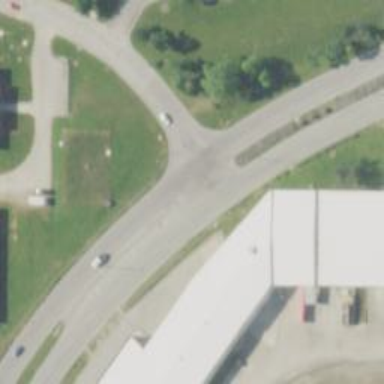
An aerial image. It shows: Tertiary road with asphalt surface.